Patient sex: M
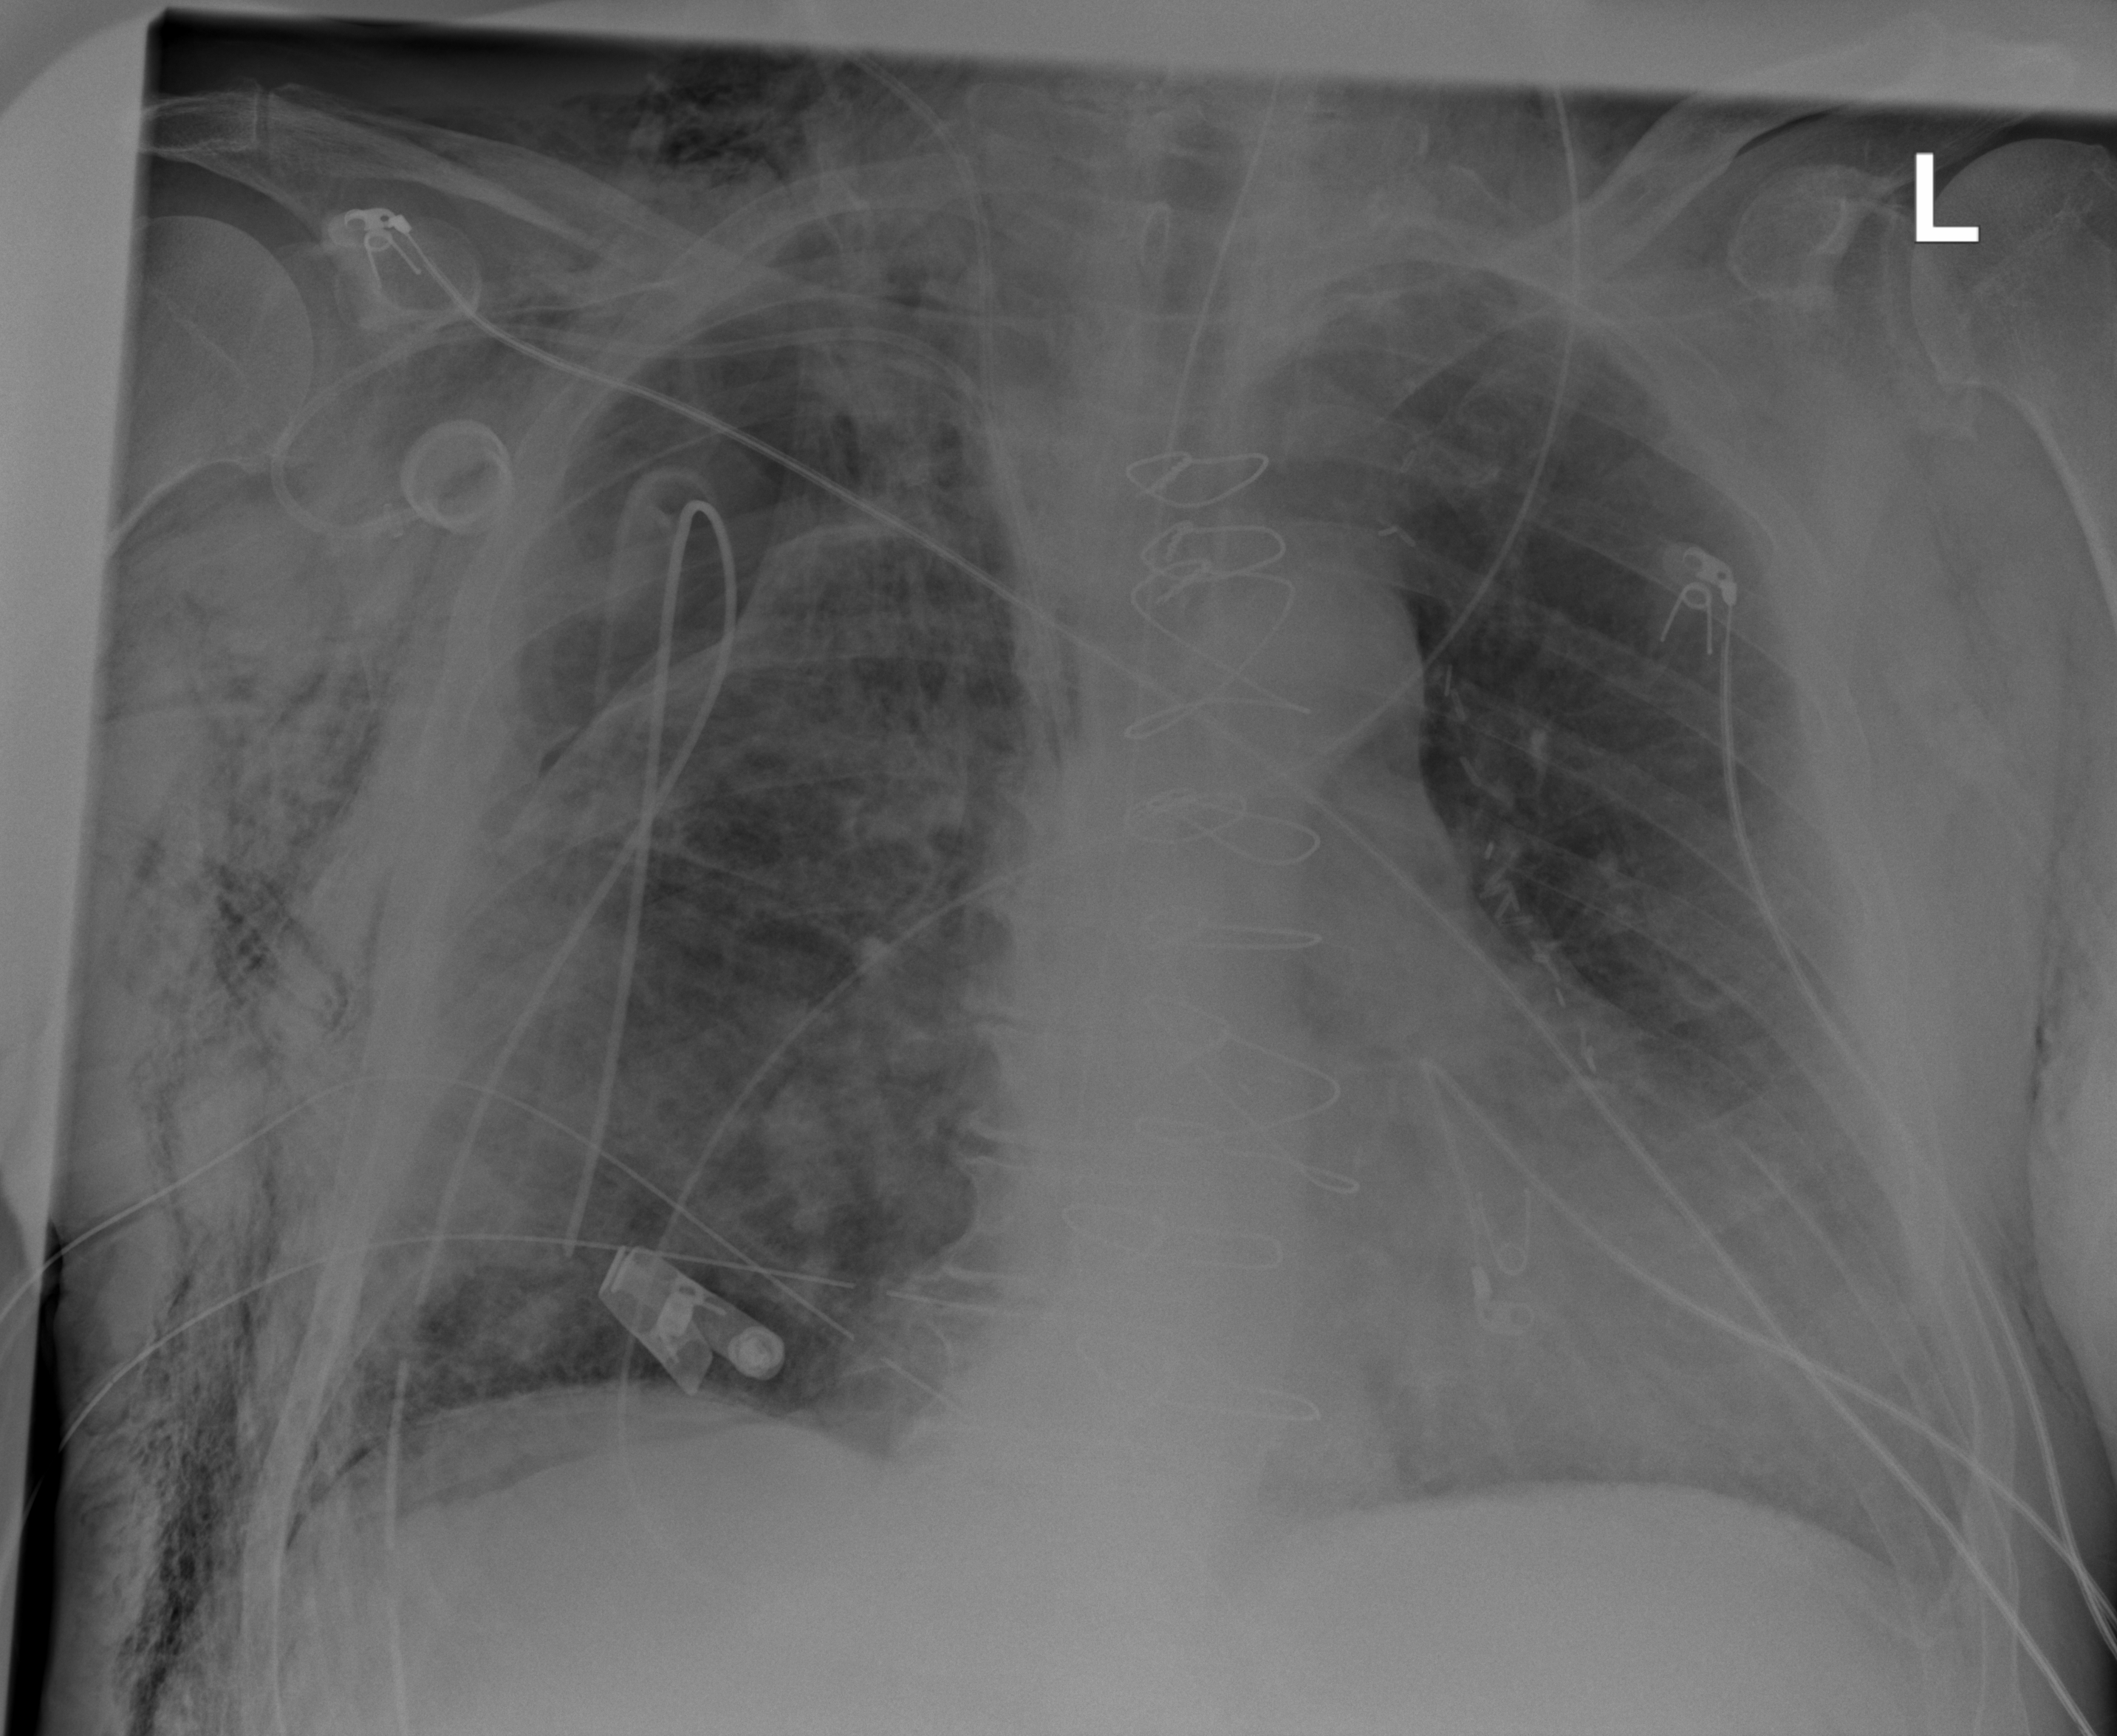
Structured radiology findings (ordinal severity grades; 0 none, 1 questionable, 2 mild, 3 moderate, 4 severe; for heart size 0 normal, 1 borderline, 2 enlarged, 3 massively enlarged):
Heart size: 2
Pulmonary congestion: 0
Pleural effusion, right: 0
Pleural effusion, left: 2
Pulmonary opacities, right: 3
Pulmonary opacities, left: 0
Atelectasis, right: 3
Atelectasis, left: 2